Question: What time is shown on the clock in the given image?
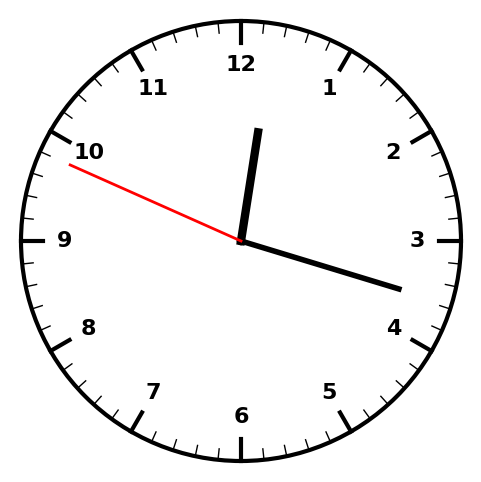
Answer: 12:17:49